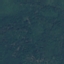
Land use / land cover: Forest